Question: '''
<ul id="tag-directory" class="clearfix">
<li py:for="tag in tags"><a href="${h.url_for(controller='/media', action='index', tag=tag.slug)}">${tag.name}</a> (${tag.media_count_published})</li>
</ul>
'''
'''
#tag-directory {
clear: both;
}
#tag-directory li {
width: 50%;
float: left;
}
'''
'''
A1 A2
A3 B1
B2 B3
B4 C1
C2 C3
'''
'''
A1 B3
A2 B4
A3 C1
B1 C2
B2 C3
'''
---
Settled on Adam Wulf's JQuery plug-in: <URL>.
Uploaded Wulf's three .js files to server; then...
This markup in head of HTML file:
'''
<head>
<script src="/scripts/third-party/jquery.js" type="text/javascript" ></script>
<script src="/scripts/third-party/autocolumn.js" type="text/javascript" charset="utf-8"></script>
<script>
$(function(){
$('.wide').columnize({width:360});
});
</script>
<style>
.wide {clear:both;}
</style>
</head>
'''
And this markup in the body:
'''
<div class="wide"> <!--per styling in head -->
<ul id="tags" class="clearfix">
<li py:for="tag in tags"> <!-- Python code dynamically generating hyperlinked li elements -->
<a href="${h.url_for(controller='/linkedmedia', action='index', tag=tag.slug)}">${tag.name}</a> (${tag.linkedmedia_count_published})
</li>
</ul>
</div>
'''
That's it. Probably can compress the Javascript to speed up load time of page. CSS3 is faster and quicker and generally more elegant solution in terms of simplicity, but Wulf's Javascript is a tolerable hack to get the same look on IE as CSS3 provides in modern browsers. (What a pain IE is...!) Pure CSS solutions do not work for a dynamically generated list of li elements that are hyperlinks. A screenshot of how resultant Columnizer solution appears in IE8 posted below...

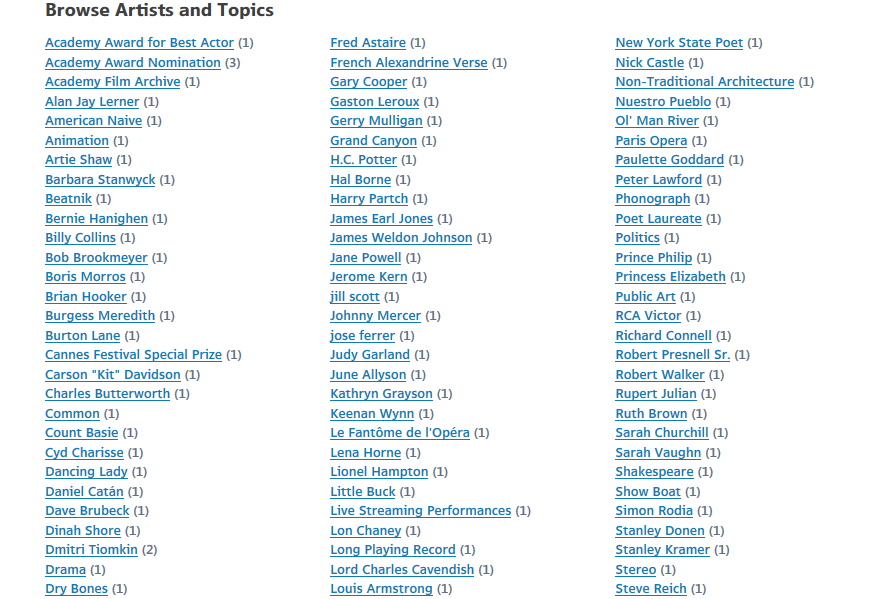
Answer: If Internet Explorer's lack of support is not an issue for you, you could use <URL>.
Update in response to comment:
As your items are all in one list (and I assume you want to keep it that way), it's tricky. You might like to take a look at <URL>
As far as I know, other options would involve splitting the list up into two elements or getting involved with Javascript fudges.